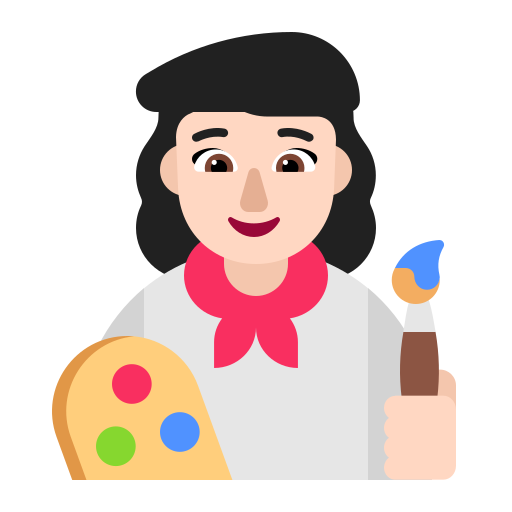
woman artist flat light